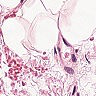
Metastatic tissue present: no